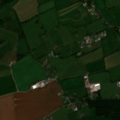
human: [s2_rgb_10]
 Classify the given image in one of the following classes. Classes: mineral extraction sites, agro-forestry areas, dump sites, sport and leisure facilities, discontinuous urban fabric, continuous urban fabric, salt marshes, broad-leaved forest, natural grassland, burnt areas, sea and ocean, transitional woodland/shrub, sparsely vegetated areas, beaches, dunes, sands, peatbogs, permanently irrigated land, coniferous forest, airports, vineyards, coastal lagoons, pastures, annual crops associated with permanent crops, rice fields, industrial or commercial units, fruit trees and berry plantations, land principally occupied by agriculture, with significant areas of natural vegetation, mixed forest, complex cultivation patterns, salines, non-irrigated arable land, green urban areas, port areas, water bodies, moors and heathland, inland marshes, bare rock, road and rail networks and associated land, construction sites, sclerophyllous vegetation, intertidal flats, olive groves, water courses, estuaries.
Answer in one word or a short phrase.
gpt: non-irrigated arable land, pastures, land principally occupied by agriculture, with significant areas of natural vegetation, mixed forest